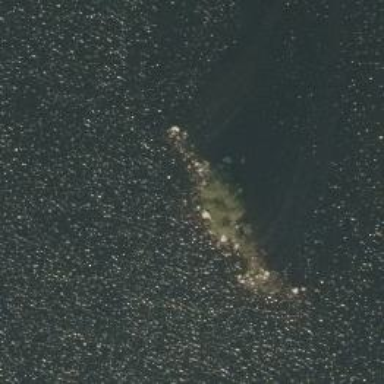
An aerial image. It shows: Islet covered with scrub vegetation.